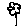
Label: flower